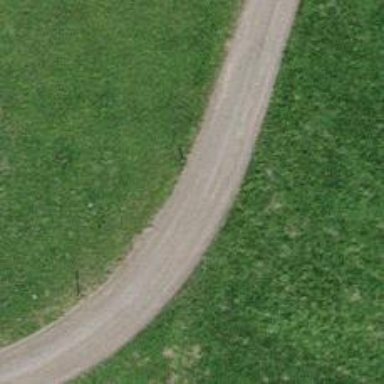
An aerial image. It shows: Pebblestone track with grade3 tracktype.